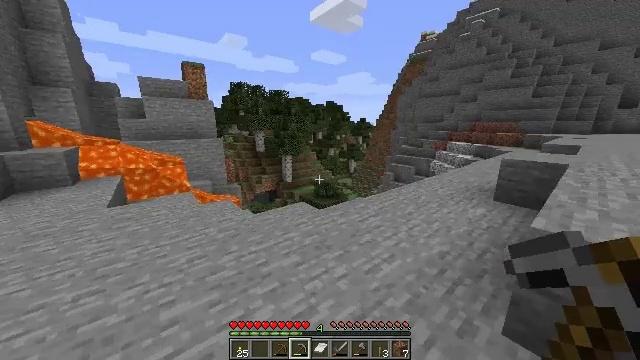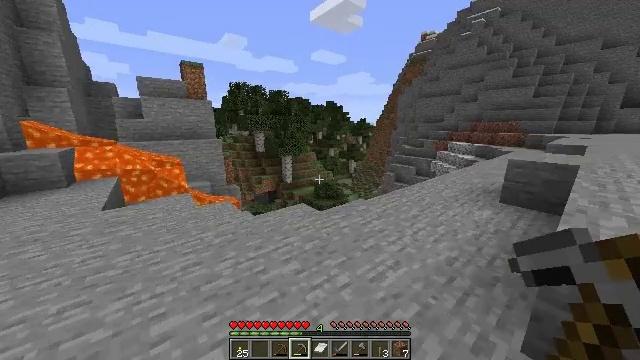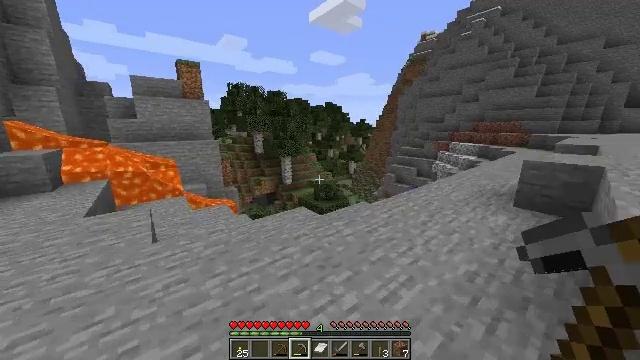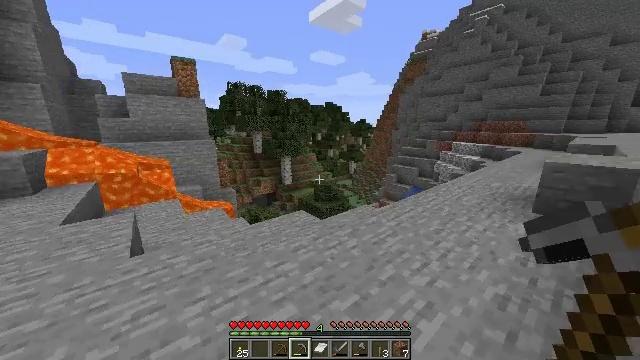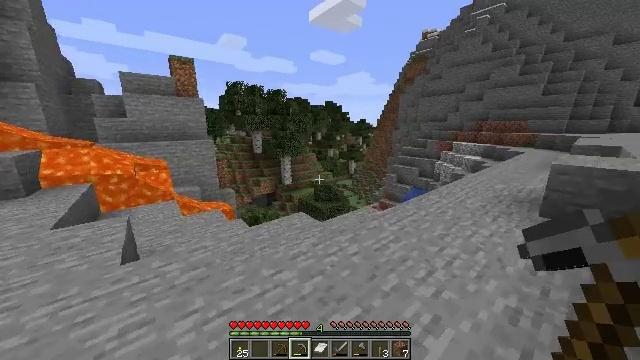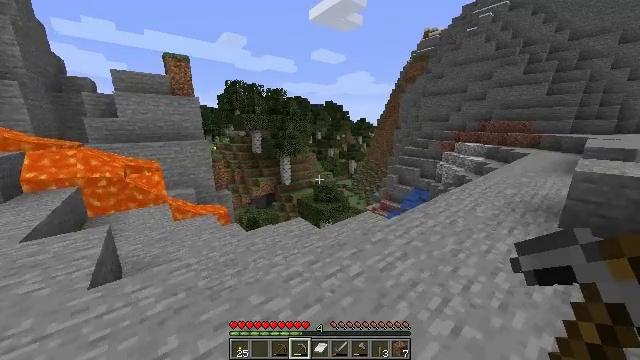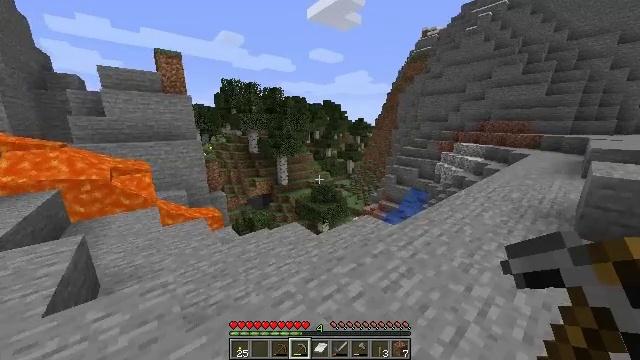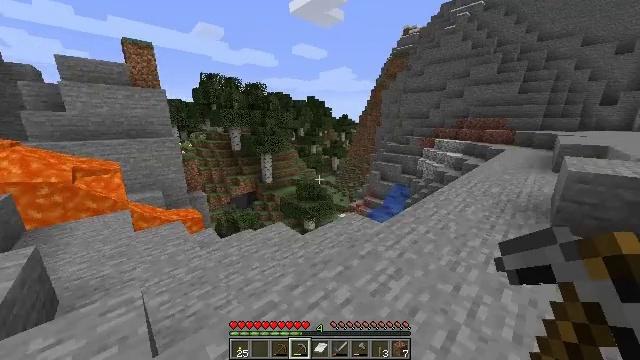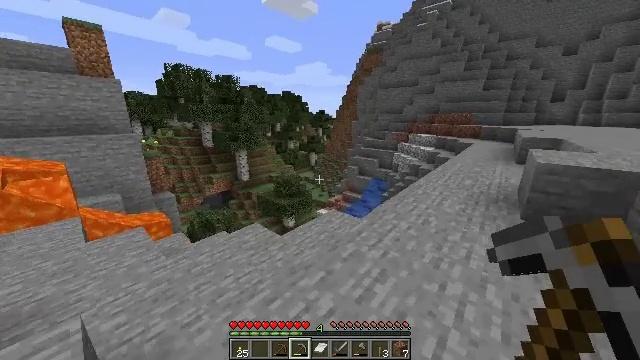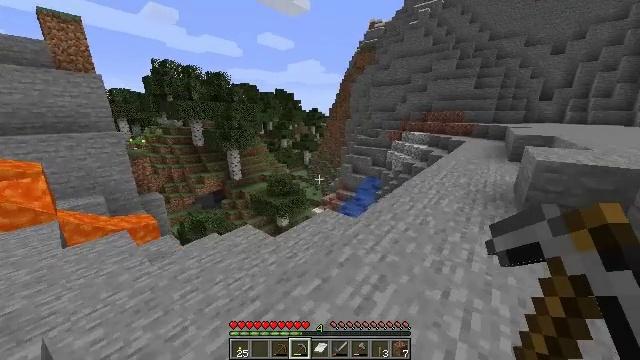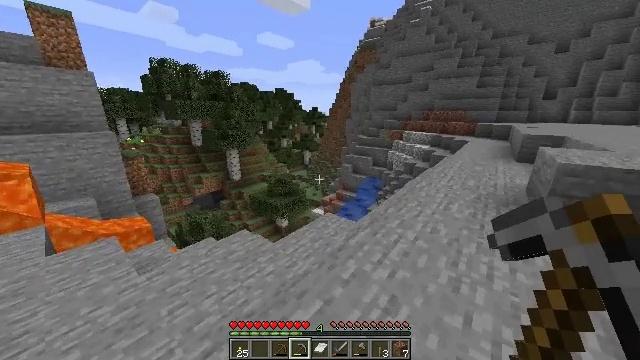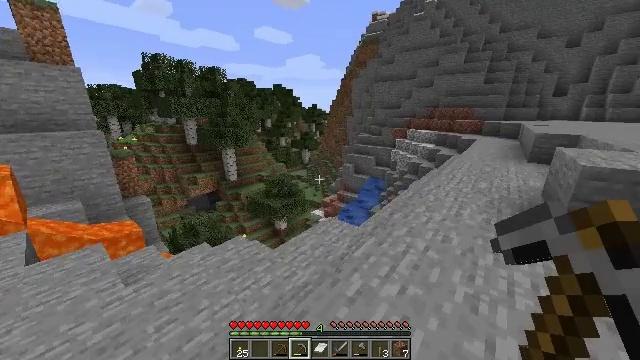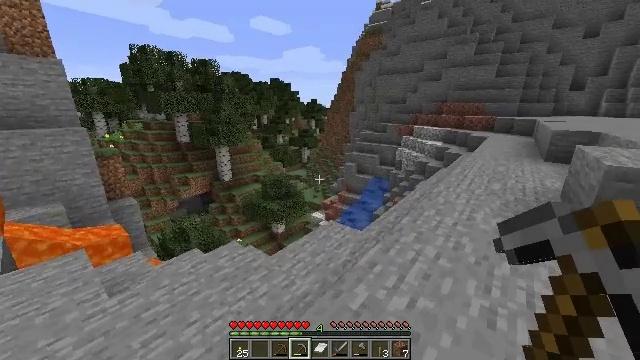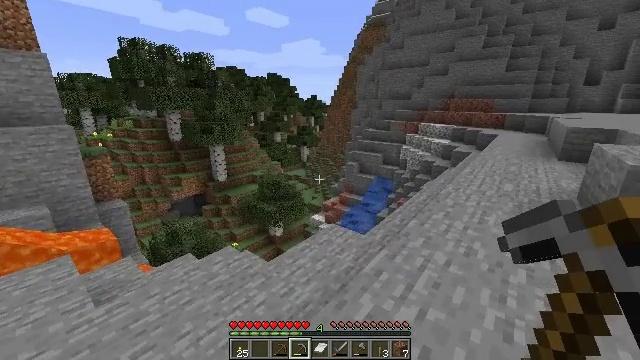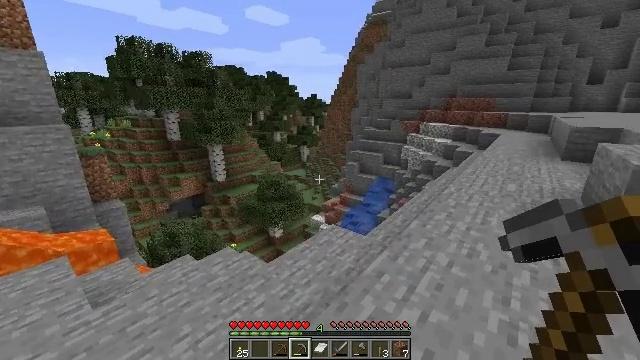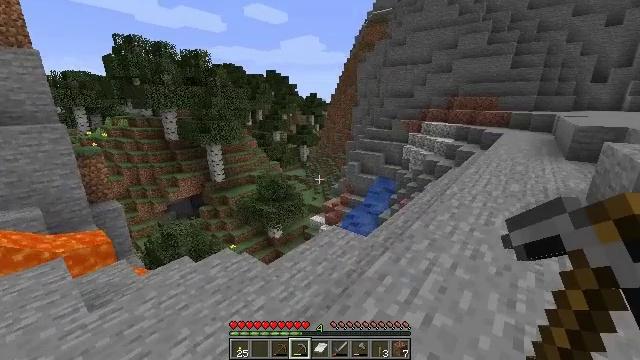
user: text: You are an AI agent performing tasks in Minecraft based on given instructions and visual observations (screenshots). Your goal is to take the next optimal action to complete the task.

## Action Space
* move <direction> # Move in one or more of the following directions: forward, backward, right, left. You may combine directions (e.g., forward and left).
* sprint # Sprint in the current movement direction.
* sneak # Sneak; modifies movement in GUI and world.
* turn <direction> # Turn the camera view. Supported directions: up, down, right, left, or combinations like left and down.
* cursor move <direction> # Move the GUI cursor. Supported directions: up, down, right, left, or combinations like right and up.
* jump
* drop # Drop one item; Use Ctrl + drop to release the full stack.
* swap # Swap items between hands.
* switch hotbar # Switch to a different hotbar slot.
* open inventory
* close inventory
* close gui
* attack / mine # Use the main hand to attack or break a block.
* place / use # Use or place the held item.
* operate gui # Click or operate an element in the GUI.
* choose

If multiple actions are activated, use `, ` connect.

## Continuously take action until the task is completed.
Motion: motion action
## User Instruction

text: Harvest sugar cane from the plant.
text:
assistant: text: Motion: move forward, sprint
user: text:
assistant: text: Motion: move forward, sprint
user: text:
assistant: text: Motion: move forward, sprint
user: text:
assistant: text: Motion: move forward, sprint
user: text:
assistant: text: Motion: move forward, sprint
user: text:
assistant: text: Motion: move forward, sprint
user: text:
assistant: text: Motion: move forward, sprint, turn right
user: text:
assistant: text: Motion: move forward, sprint, turn right and down
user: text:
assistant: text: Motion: move forward, sprint, turn right
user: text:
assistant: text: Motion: sprint
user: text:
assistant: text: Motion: sprint
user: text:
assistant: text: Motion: sprint
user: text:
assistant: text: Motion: no_op
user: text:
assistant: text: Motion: no_op
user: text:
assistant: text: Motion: no_op
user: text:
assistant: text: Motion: no_op
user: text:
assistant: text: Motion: no_op
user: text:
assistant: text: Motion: no_op
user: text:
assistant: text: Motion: no_op
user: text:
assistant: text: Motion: no_op
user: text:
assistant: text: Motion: no_op
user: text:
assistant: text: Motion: no_op
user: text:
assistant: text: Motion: no_op
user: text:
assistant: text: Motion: turn left and down
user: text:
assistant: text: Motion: turn left and down
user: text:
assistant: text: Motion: move forward, turn left and down
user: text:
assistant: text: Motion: move forward, turn left and down
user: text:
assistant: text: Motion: move forward, turn left and down
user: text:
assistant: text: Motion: move forward, turn left and down
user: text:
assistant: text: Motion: move forward